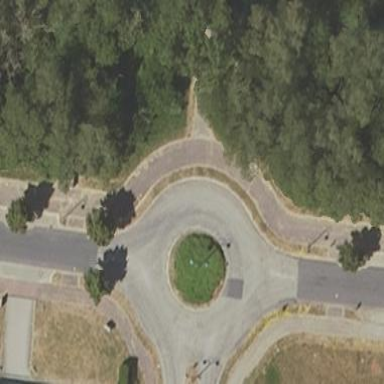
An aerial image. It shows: Residential road with asphalt surface leading to roundabout.